Question: Not sure if I'm going down the wrong path, but I can't get it to work anyway.
I'm trying to receive an XML message through a REST endpoint into a Mule flow and then convert that XML into a POJO so that I can do stuff with it. The XML can have a list of items in it similar to:
'''
<?xml version="1.0" encoding="UTF-8"?>
<Commission>
<commissionRecords>
<commissionRecord>
<entityNumber>
768768
</entityNumber>
<commissionRecord>
<commissionRecord>
<entityNumber>
127698
</entityNumber>
<commissionRecord>
</commissionRecords>
</Commission>
'''
I have been successful in receiving a simple class with just one value, but so far whenever I send an array I get nothing coming through. I've been playing with the 'javax.xml.annotations' on the classes, but haven't come up with the correct ones.
Currently classes look like this:
'''
@XmlRootElement
@XmlAccessorType(XmlAccessType.FIELD)
public class Commission {
@XmlElement(name="commissionRecord")
protected CommissionRecord[] commissionRecords;
//public getter and setters without annotations
}
@XmlAccessorType(XmlAccessType.FIELD)
public class CommissionRecord {
protected int entityNumber;
//public getter and setters without annotations
}
'''
And my flow looks like:

When I run this I get an empty message in the Echo and the Logger (which just logs the message payload) I get NullPayload.
If I leave everything else the same, but reduce my message to a single field. Then it works fine.
Are my annotations incorrect? Am I following the completely wrong method?
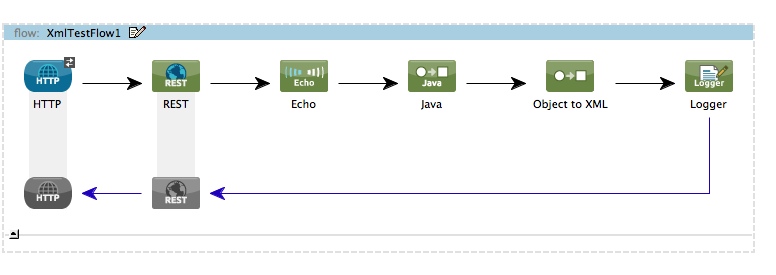
Answer: Go schema first instead of trying to manually tweak a JAXB-annotated class into submission.
- - -